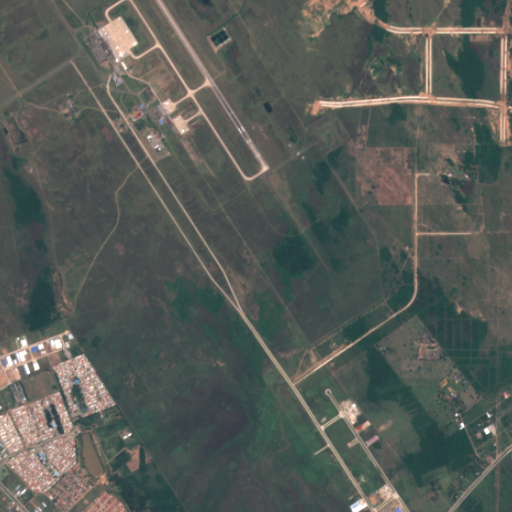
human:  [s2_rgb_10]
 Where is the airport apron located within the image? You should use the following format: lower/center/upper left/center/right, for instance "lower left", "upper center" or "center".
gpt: The airport apron is located in the upper left of the image.
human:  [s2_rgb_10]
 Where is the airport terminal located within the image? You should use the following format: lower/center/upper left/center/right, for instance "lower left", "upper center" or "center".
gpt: The airport terminal is located in the upper left of the image.
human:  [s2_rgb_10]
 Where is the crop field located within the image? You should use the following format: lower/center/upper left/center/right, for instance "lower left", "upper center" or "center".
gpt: The crop field is located in the lower right of the image.
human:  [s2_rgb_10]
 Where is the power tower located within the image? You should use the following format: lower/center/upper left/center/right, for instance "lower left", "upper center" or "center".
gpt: The power tower is located in the lower left of the image.
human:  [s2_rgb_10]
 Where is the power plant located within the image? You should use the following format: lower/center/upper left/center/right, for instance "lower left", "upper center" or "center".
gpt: There is no power plant in the image.